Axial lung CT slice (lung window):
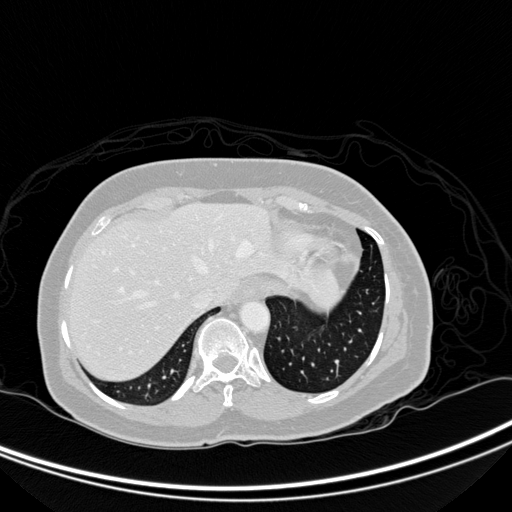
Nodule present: no